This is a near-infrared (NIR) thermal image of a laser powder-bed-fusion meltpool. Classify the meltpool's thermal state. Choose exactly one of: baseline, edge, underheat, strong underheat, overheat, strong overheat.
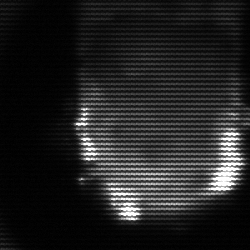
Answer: baseline